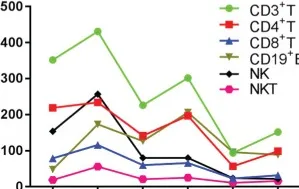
Changes in important indicators during the course of the disease. (D) Changes in numbers of immune cells during treatment; medical reference range: CD3+ T, 723-2737/muL; CD4+ T, 404-1612/muL; CD8+ T, 220-1129/muL; CD19+ B, 80-616/muL; NK, 84-724/muL; NKT, 40-300/muL.
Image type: pathology (immunostaining)